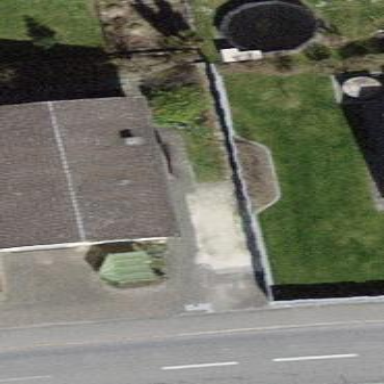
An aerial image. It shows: Building with tiled roof.